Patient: sex M, age 63
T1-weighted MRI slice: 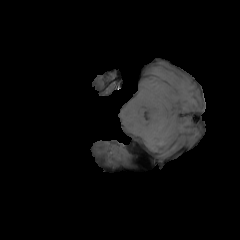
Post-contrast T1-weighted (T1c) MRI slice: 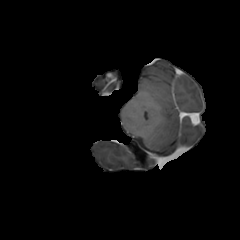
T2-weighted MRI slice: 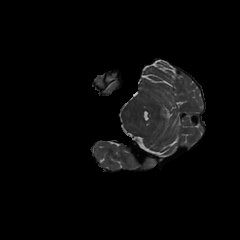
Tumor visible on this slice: no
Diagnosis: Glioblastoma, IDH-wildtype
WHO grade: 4